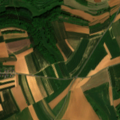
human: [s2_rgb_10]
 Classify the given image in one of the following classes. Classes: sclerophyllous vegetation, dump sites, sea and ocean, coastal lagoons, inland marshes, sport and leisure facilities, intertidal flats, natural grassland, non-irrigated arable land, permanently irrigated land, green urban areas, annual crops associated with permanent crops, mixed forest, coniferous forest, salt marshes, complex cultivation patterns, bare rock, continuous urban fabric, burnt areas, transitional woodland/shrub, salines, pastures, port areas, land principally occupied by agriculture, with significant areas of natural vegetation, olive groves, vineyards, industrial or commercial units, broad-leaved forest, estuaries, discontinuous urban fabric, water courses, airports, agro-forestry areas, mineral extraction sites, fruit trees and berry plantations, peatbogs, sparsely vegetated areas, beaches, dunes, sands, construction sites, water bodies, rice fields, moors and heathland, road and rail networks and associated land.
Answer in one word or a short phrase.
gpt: discontinuous urban fabric, non-irrigated arable land, pastures, complex cultivation patterns, land principally occupied by agriculture, with significant areas of natural vegetation, mixed forest